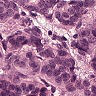
Metastatic tissue present: yes